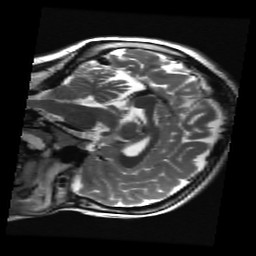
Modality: T2w
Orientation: sagittal
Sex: female
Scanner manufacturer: ge
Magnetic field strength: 3 T
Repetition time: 5 s
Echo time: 0.101 s